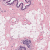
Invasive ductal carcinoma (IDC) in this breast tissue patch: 0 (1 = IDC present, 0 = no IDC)